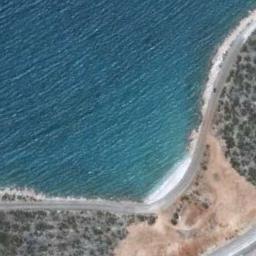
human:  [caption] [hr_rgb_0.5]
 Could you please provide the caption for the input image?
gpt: The beach consists of blue seawater and a yellow coast with sparse green plants .

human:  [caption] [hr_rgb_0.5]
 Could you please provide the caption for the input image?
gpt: There is little vegetation on the beach .

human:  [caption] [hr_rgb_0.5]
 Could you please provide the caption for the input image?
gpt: The beach with white sand, And a road is on the beach and the color of the seawater is dark blue .

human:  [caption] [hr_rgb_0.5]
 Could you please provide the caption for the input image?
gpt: Turquoise water and green grass by the beach .

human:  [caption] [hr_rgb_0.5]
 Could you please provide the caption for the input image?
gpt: There is a road near the beach .